Field crop: maize
Growth stage: 2
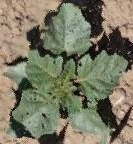
Species: datura